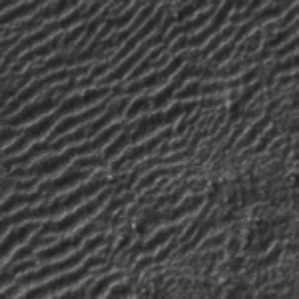
Label: frost